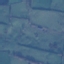
Land use / land cover: Pasture